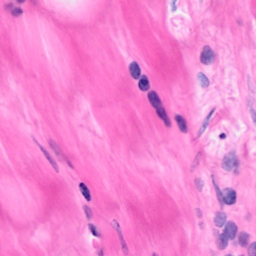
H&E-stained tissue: Breast